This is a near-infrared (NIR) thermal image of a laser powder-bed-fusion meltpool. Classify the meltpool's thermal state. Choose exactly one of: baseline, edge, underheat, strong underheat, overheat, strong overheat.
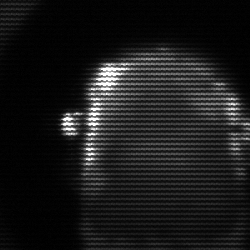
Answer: baseline